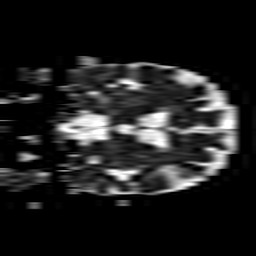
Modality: ADC
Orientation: coronal
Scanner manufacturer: philips
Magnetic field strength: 1.5 T
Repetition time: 3.393 s
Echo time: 0.06922 s